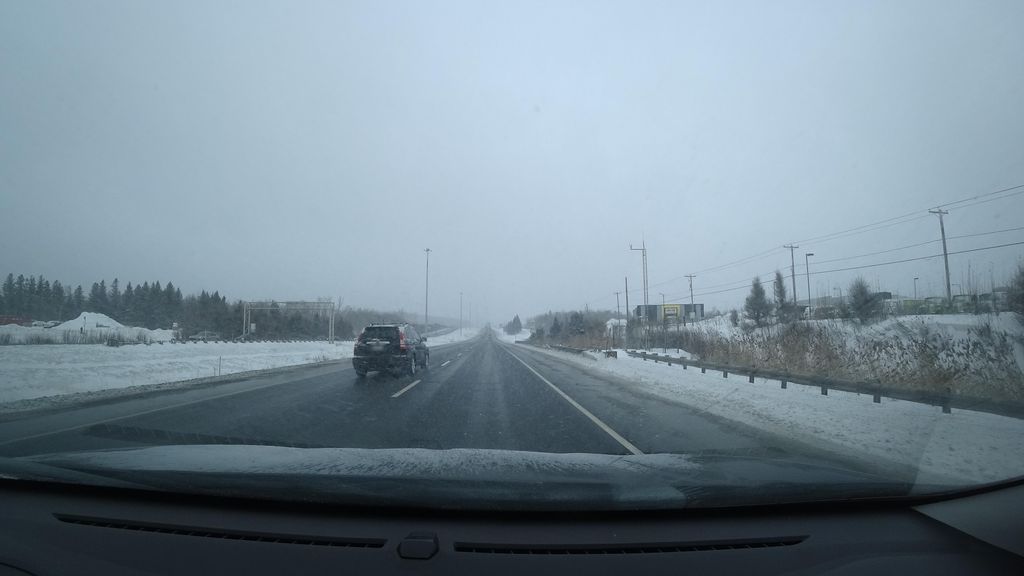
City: quebec_city